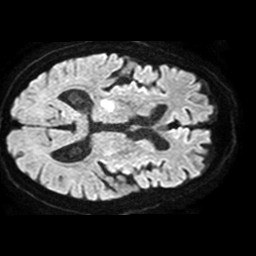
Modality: TRACE
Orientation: axial
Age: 79
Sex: male
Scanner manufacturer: philips
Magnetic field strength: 1.5 T
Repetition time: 3.542 s
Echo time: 0.09411 s